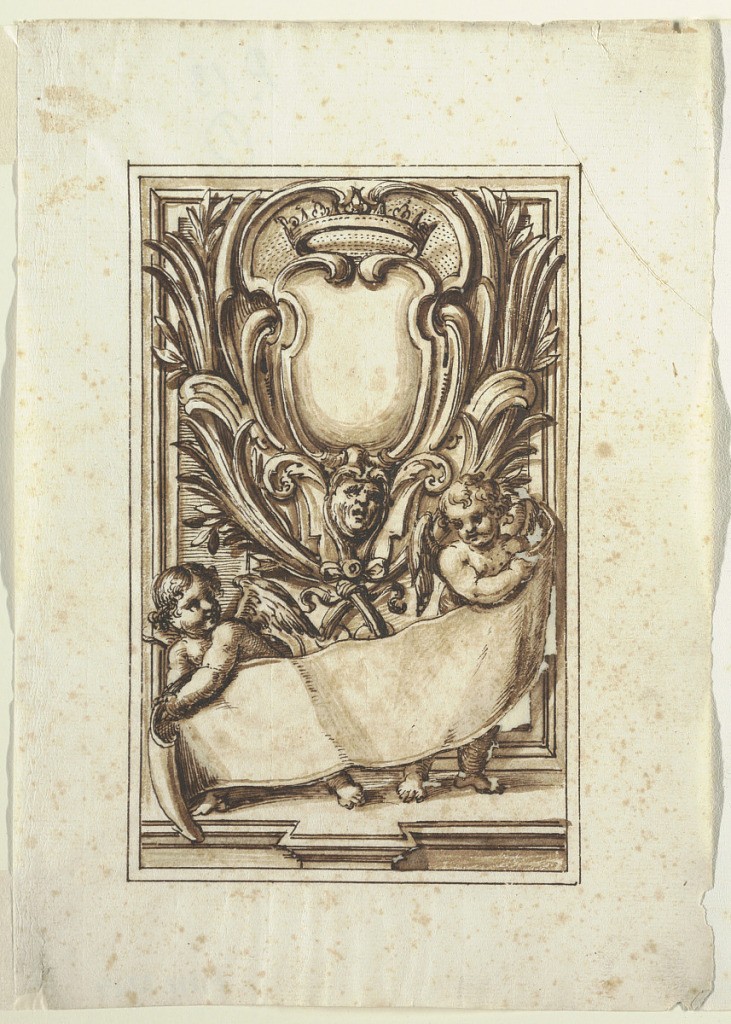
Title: One of a set of twelve projects for the decoration of a wall to be placed at a height. Preceded by a title page
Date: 1675-1699
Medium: Pen, brush, sepia
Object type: Drawing
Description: Title page. Two angels holding a label. Above escutcheon with a princely corwn. Each drawing has two borderlines.